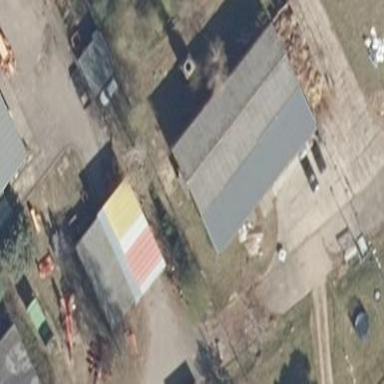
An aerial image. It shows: Industrial building.